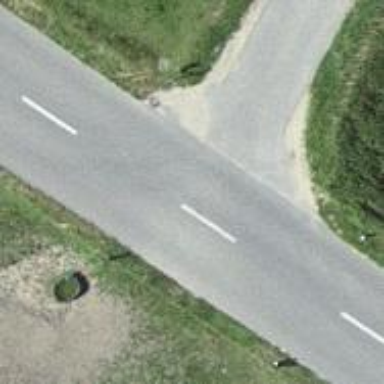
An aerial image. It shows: Asphalt road classified as tertiary.